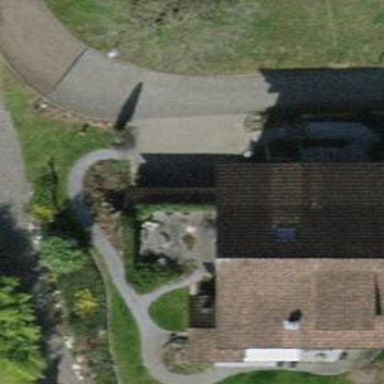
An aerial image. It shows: Semi-detached house.